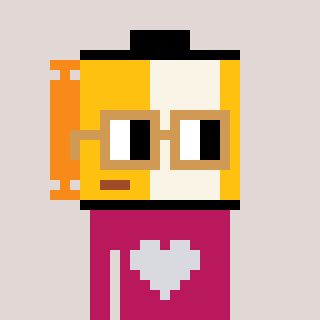
a pixel art character with square brown glasses, a film roll-shaped head and a darkpink-colored body on a warm background